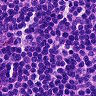
Metastatic tissue present: no